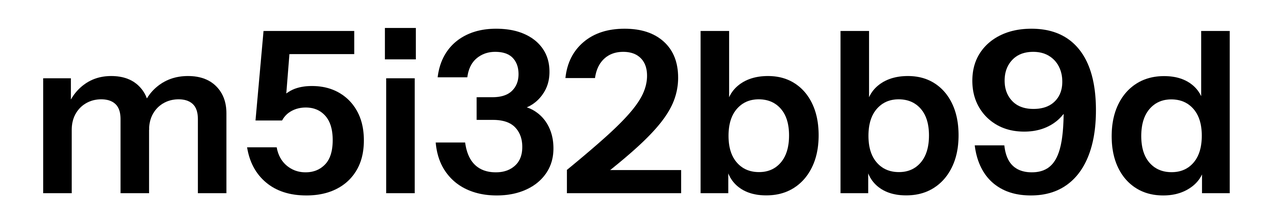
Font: InstrumentSans_SemiBold